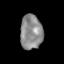
Tissue: prostate
Cell type: T cells
Senescence score: 0.2539
Nuclear area (px): 748
Mean DAPI intensity: 140.555